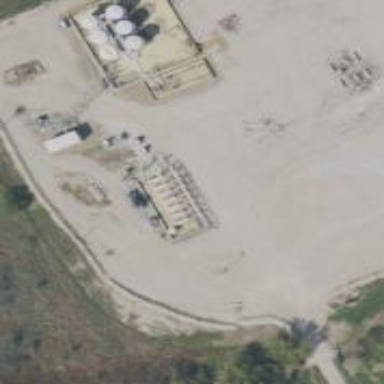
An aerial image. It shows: Petroleum well.